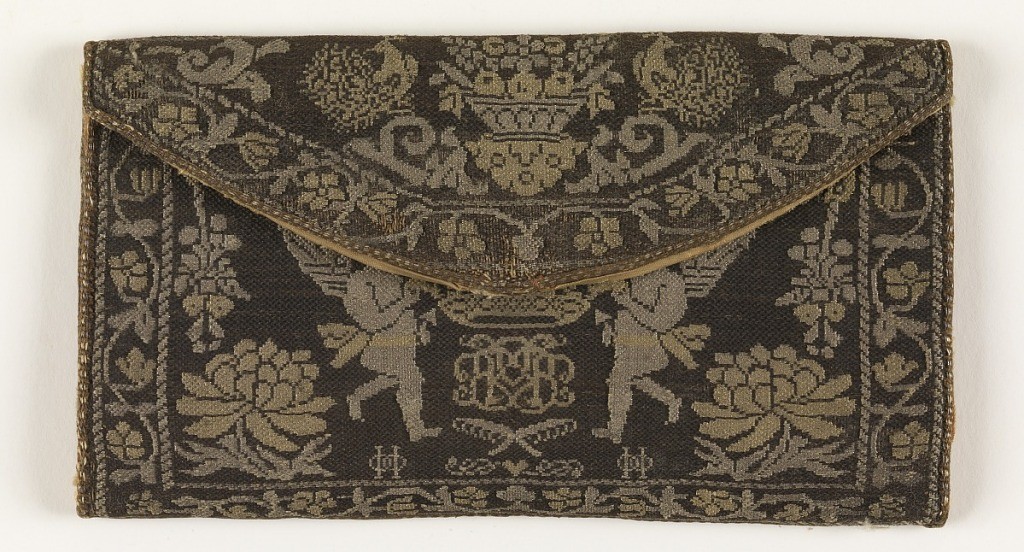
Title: Purse
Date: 1640–1700
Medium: gold-wrapped silk, horsehair Technique: plain weave with discontinuous wefts (tapestry)
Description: Pocketbook woven with tete-de-nègre horsehair and gold and silver-wrapped thread. Areas of pink, yellow, and green silk. On one side, a crowned coat of arms flanked by lions and garlands of fruit and flowers. On other side, a crown supported by cupids, flowers and garlands.